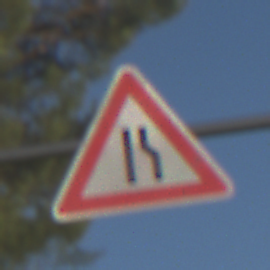
Verkehrszeichen: EinseitigVerengteFahrbahnRechts
Umgebung: Outdoor, Nature
Tageszeit: MorningAfternoon
Wetter: PartlyCloudy
Licht: Natural
Jahreszeit: NotSpecified
Kontrast: HighContrast